Question: How to create a 3d road like effect in windows 8 using Direct X & Xaml. Can anyone help me or guide me to create a road like effect in windows 8. I am attaching something similar sample image along with this.
Or If it is possible to repressed the same in xaml & C#. Guide me in that way. Because I am more confirmable in that technology. I am not an active developer of Direct X. Also I a not looking for a "Do that for me" approach. I need only guidelines or some sample reference that help me to implement the same.

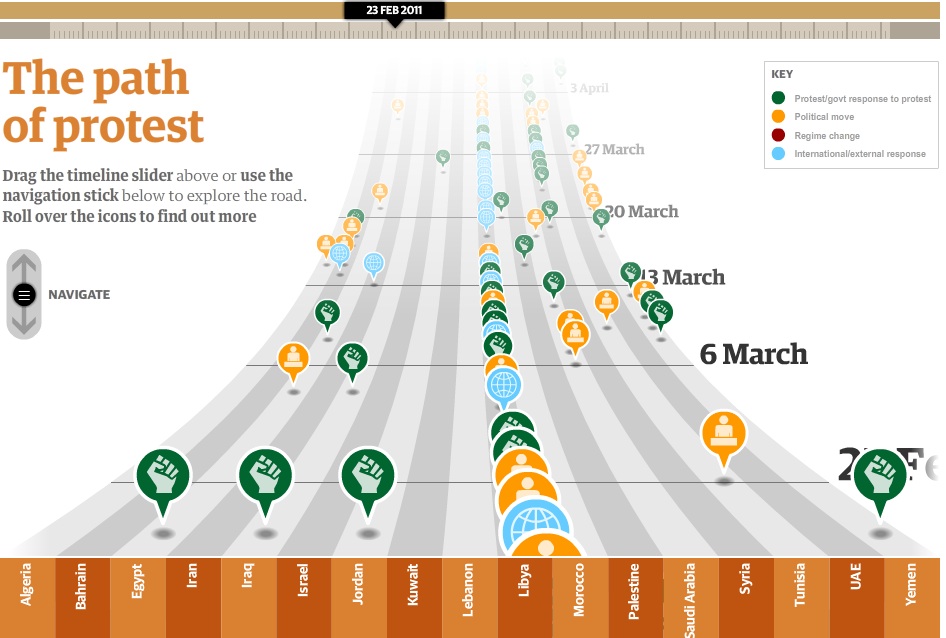
Answer: So, this is going to be tricky. I want to point you to the MatrixTransform. The only way to accomplish what you are wanting to do. It's no small feat. Some of the capabilities of the MatrixTransform have been wrapped in a helper class called ProjectionPlane, but it doesn't give you the pinch look your graphic indicates. Given the out-of-the-box ProjectionPanel, I think something like this is the best you will be able to accomplish.

Remember, the MatrixTransform can do it. But it's going to be some work. Work, like I am sure, it took to create the graph you are wanting to emulate. Awesome doesn't come free.
'''
<Grid Background="Black" VerticalAlignment="Center">
<Grid.RowDefinitions>
<RowDefinition Height="728" />
<RowDefinition Height="40"/>
</Grid.RowDefinitions>
<Grid x:Name="BackgroundGrid" RenderTransformOrigin="0.5,0.5" Margin="0,0,0,-282" Grid.RowSpan="2">
<Grid.ColumnDefinitions>
<ColumnDefinition Width="1*" />
<ColumnDefinition Width="1*" />
<ColumnDefinition Width="1*" />
<ColumnDefinition Width="1*" />
<ColumnDefinition Width="1*" />
<ColumnDefinition Width="1*" />
<ColumnDefinition Width="1*" />
<ColumnDefinition Width="1*" />
<ColumnDefinition Width="1*" />
<ColumnDefinition Width="1*" />
<ColumnDefinition Width="1*" />
<ColumnDefinition Width="1*" />
<ColumnDefinition Width="1*" />
<ColumnDefinition Width="1*" />
<ColumnDefinition Width="1*" />
<ColumnDefinition Width="1*" />
<ColumnDefinition Width="1*" />
<ColumnDefinition Width="1*" />
<ColumnDefinition Width="1*" />
<ColumnDefinition Width="1*" />
</Grid.ColumnDefinitions>
<Grid.RenderTransform>
<CompositeTransform ScaleX="0.75" ScaleY="0.75" TranslateY="-250"/>
</Grid.RenderTransform>
<Grid.Projection>
<PlaneProjection RotationX="-29"/>
</Grid.Projection><Rectangle Fill="Gainsboro" Grid.Column="0" />
<Rectangle Fill="Gainsboro" Grid.Column="2" />
<Rectangle Fill="Gainsboro" Grid.Column="4" />
<Rectangle Fill="Gainsboro" Grid.Column="6" />
<Rectangle Fill="Gainsboro" Grid.Column="8" />
<Rectangle Fill="Gainsboro" Grid.Column="10" />
<Rectangle Fill="Gainsboro" Grid.Column="12" />
<Rectangle Fill="Gainsboro" Grid.Column="14" />
<Rectangle Fill="Gainsboro" Grid.Column="16" />
<Rectangle Fill="Gainsboro" Grid.Column="18" />
<Rectangle Fill="Gainsboro" Grid.Column="20" />
<Rectangle Fill="Gray" Grid.Column="1" />
<Rectangle Fill="Gray" Grid.Column="3" />
<Rectangle Fill="Gray" Grid.Column="5" />
<Rectangle Fill="Gray" Grid.Column="7" />
<Rectangle Fill="Gray" Grid.Column="9" />
<Rectangle Fill="Gray" Grid.Column="11" />
<Rectangle Fill="Gray" Grid.Column="13" />
<Rectangle Fill="Gray" Grid.Column="15" />
<Rectangle Fill="Gray" Grid.Column="17" />
<Rectangle Fill="Gray" Grid.Column="19" />
</Grid>
<ScrollViewer x:Name="ForegroundGrid" RenderTransformOrigin="0.5,0.5" Margin="0,0,0,-282">
<ScrollViewer.RenderTransform>
<CompositeTransform ScaleX="0.75" ScaleY="0.75" TranslateY="-230"/>
</ScrollViewer.RenderTransform>
<ScrollViewer.Projection>
<PlaneProjection RotationX="-29"/>
</ScrollViewer.Projection>
<Grid>
<Grid.Resources>
<Style TargetType="Ellipse">
<Setter Property="Height" Value="50" />
<Setter Property="Width" Value="50" />
<Setter Property="Fill" Value="Green" />
<Setter Property="VerticalAlignment" Value="Top" />
</Style>
</Grid.Resources>
<Grid.ColumnDefinitions>
<ColumnDefinition Width="1*" />
<ColumnDefinition Width="1*" />
<ColumnDefinition Width="1*" />
<ColumnDefinition Width="1*" />
<ColumnDefinition Width="1*" />
<ColumnDefinition Width="1*" />
<ColumnDefinition Width="1*" />
<ColumnDefinition Width="1*" />
<ColumnDefinition Width="1*" />
<ColumnDefinition Width="1*" />
<ColumnDefinition Width="1*" />
<ColumnDefinition Width="1*" />
<ColumnDefinition Width="1*" />
<ColumnDefinition Width="1*" />
<ColumnDefinition Width="1*" />
<ColumnDefinition Width="1*" />
<ColumnDefinition Width="1*" />
<ColumnDefinition Width="1*" />
<ColumnDefinition Width="1*" />
<ColumnDefinition Width="1*" />
</Grid.ColumnDefinitions>
<Ellipse Margin="0,1040,0,0" Grid.Column="0" />
<Ellipse Margin="0,1240,0,0" Grid.Column="3" />
<Ellipse Margin="0,550,0,0" Grid.Column="4" />
<Ellipse Margin="0,350,0,0" Grid.Column="4" />
<Ellipse Margin="0,600,0,0" Grid.Column="7" />
<Ellipse Margin="0,1450,0,0" Grid.Column="11" />
<Ellipse Margin="0,650,0,0" Grid.Column="13" />
<Ellipse Margin="0,1150,0,0" Grid.Column="13" />
<Ellipse Margin="0,450,0,0" Grid.Column="14" />
<Ellipse Margin="0,1250,0,0" Grid.Column="17" />
<Ellipse Margin="0,550,0,0" Grid.Column="18" />
</Grid>
</ScrollViewer>
<Grid x:Name="BottomGrid" Grid.Row="1">
<Grid.ColumnDefinitions>
<ColumnDefinition Width="1*" />
<ColumnDefinition Width="1*" />
<ColumnDefinition Width="1*" />
<ColumnDefinition Width="1*" />
<ColumnDefinition Width="1*" />
<ColumnDefinition Width="1*" />
<ColumnDefinition Width="1*" />
<ColumnDefinition Width="1*" />
<ColumnDefinition Width="1*" />
<ColumnDefinition Width="1*" />
<ColumnDefinition Width="1*" />
<ColumnDefinition Width="1*" />
<ColumnDefinition Width="1*" />
<ColumnDefinition Width="1*" />
<ColumnDefinition Width="1*" />
<ColumnDefinition Width="1*" />
<ColumnDefinition Width="1*" />
<ColumnDefinition Width="1*" />
<ColumnDefinition Width="1*" />
<ColumnDefinition Width="1*" />
</Grid.ColumnDefinitions>
<Rectangle Fill="Orange" Grid.Column="0" />
<Rectangle Fill="Orange" Grid.Column="2" />
<Rectangle Fill="Orange" Grid.Column="4" />
<Rectangle Fill="Orange" Grid.Column="6" />
<Rectangle Fill="Orange" Grid.Column="8" />
<Rectangle Fill="Orange" Grid.Column="10" />
<Rectangle Fill="Orange" Grid.Column="12" />
<Rectangle Fill="Orange" Grid.Column="14" />
<Rectangle Fill="Orange" Grid.Column="16" />
<Rectangle Fill="Orange" Grid.Column="18" />
<Rectangle Fill="Orange" Grid.Column="20" />
<Rectangle Fill="Chocolate" Grid.Column="1" />
<Rectangle Fill="Chocolate" Grid.Column="3" />
<Rectangle Fill="Chocolate" Grid.Column="5" />
<Rectangle Fill="Chocolate" Grid.Column="7" />
<Rectangle Fill="Chocolate" Grid.Column="9" />
<Rectangle Fill="Chocolate" Grid.Column="11" />
<Rectangle Fill="Chocolate" Grid.Column="13" />
<Rectangle Fill="Chocolate" Grid.Column="15" />
<Rectangle Fill="Chocolate" Grid.Column="17" />
<Rectangle Fill="Chocolate" Grid.Column="19" />
<Grid HorizontalAlignment="Left" Height="100" VerticalAlignment="Top" Width="100" Grid.ColumnSpan="2">
<Grid RenderTransformOrigin="0.5,0.5" Margin="0,0,-1266,-950">
<Grid.Resources>
<Style TargetType="Ellipse">
<Setter Property="Height" Value="50" />
<Setter Property="Width" Value="50" />
<Setter Property="Fill" Value="Green" />
<Setter Property="VerticalAlignment" Value="Top" />
</Style>
</Grid.Resources>
<Grid.ColumnDefinitions>
<ColumnDefinition Width="1*" />
<ColumnDefinition Width="1*" />
<ColumnDefinition Width="1*" />
<ColumnDefinition Width="1*" />
<ColumnDefinition Width="1*" />
<ColumnDefinition Width="1*" />
<ColumnDefinition Width="1*" />
<ColumnDefinition Width="1*" />
<ColumnDefinition Width="1*" />
<ColumnDefinition Width="1*" />
<ColumnDefinition Width="1*" />
<ColumnDefinition Width="1*" />
<ColumnDefinition Width="1*" />
<ColumnDefinition Width="1*" />
<ColumnDefinition Width="1*" />
<ColumnDefinition Width="1*" />
<ColumnDefinition Width="1*" />
<ColumnDefinition Width="1*" />
<ColumnDefinition Width="1*" />
<ColumnDefinition Width="1*" />
</Grid.ColumnDefinitions>
<Grid.RenderTransform>
<CompositeTransform ScaleX="0.75" ScaleY="0.75" TranslateY="-250"/>
</Grid.RenderTransform>
<Grid.Projection>
<PlaneProjection RotationX="-29"/>
</Grid.Projection>
<Ellipse Margin="0,040,0,0" Grid.Column="0" />
<Ellipse Margin="0,240,0,0" Grid.Column="3" />
<Ellipse Margin="0,550,0,0" Grid.Column="4" />
<Ellipse Margin="0,350,0,0" Grid.Column="4" />
<Ellipse Margin="0,600,0,0" Grid.Column="7" />
<Ellipse Margin="0,450,0,0" Grid.Column="11" />
<Ellipse Margin="0,650,0,0" Grid.Column="13" />
<Ellipse Margin="0,250,0,0" Grid.Column="13" />
<Ellipse Margin="0,450,0,0" Grid.Column="14" />
<Ellipse Margin="0,250,0,0" Grid.Column="17" />
<Ellipse Margin="0,550,0,0" Grid.Column="18" />
</Grid>
</Grid>
</Grid>
</Grid>
'''
You'll likely have the best luck doing this as DX and not XAML. But if you don't know DX then you can hit the XAML solution which will be awesome when you get it. I am sure.
Best of luck!